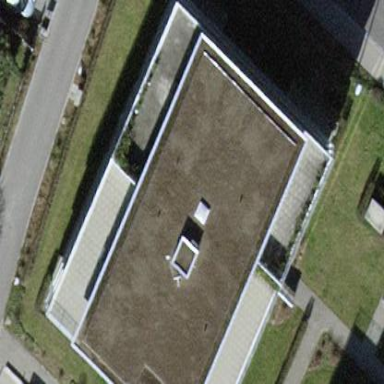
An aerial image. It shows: View of apartment building.